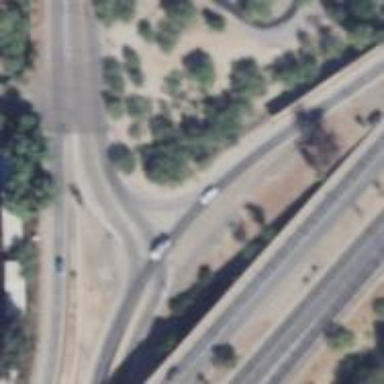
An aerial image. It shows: Secondary link road.